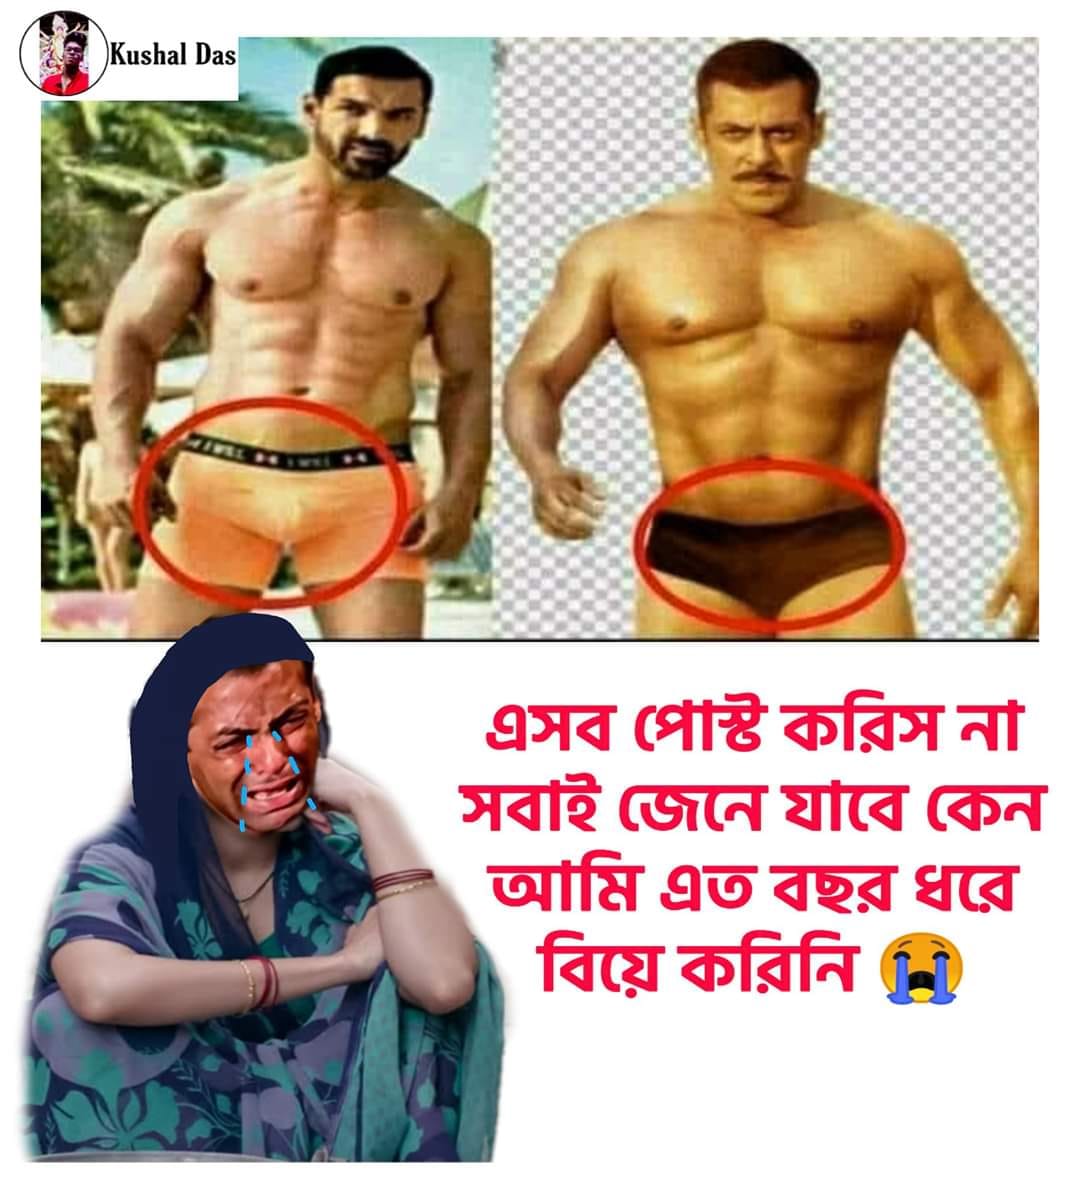
Caption: এসব পোস্ট করিস না সবাই জেনে যাবে কেন আমি এত বছর ধরে বিয়ে করিনি
Label: hate